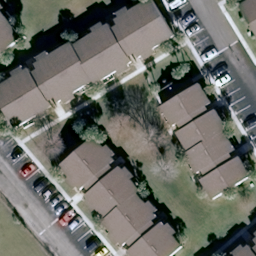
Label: denseresidential